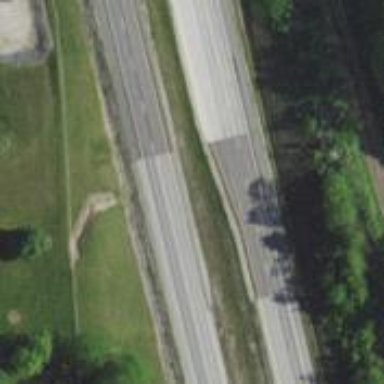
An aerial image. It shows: Primary highway with expressway characteristics.